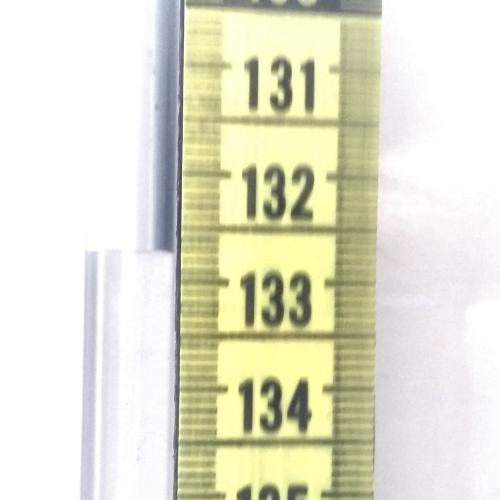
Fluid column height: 132.8 cm